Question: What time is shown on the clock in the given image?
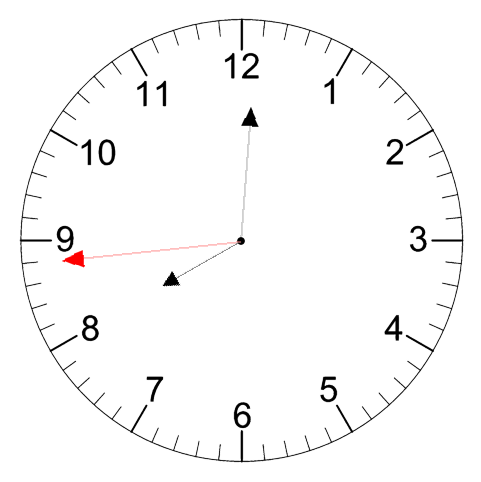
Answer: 08:00:44